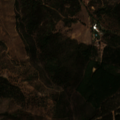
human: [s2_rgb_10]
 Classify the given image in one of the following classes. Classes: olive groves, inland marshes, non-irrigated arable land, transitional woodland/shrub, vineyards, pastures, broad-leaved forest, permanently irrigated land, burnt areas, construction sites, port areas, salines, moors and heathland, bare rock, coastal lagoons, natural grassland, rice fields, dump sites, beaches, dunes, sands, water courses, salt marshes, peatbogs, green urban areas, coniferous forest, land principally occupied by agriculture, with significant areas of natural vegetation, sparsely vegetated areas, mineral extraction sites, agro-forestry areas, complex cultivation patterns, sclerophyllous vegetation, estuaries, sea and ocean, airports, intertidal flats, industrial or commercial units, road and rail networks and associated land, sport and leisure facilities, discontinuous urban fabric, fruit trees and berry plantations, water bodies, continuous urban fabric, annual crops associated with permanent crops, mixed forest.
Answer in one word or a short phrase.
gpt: non-irrigated arable land, broad-leaved forest, transitional woodland/shrub